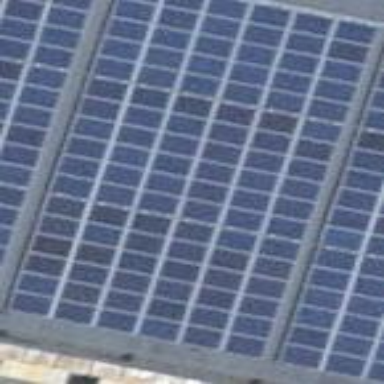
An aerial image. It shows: Solar power generator using photovoltaic method with solar photovoltaic panel types.